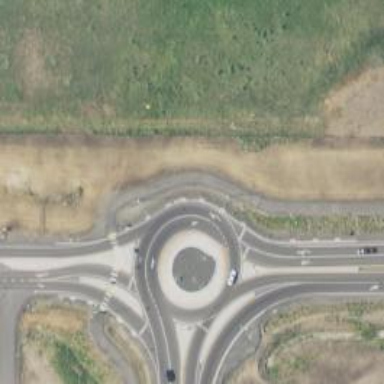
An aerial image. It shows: Secondary road made of asphalt leading to roundabout.